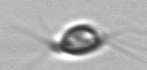
Label: Chrysochromulina